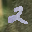
Label: 2